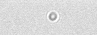
Label: camera_spot